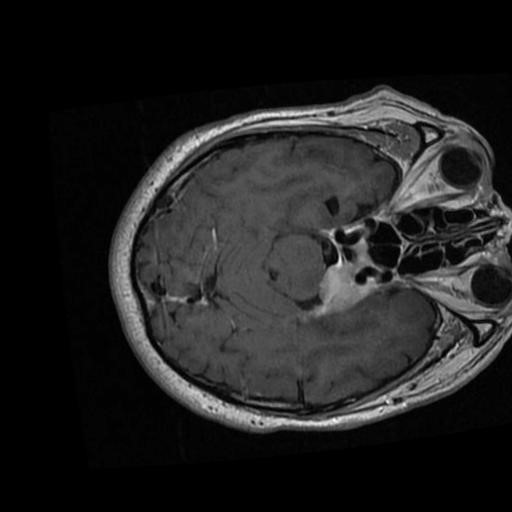
Label: brain_menin